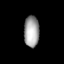
Tissue: lung
Cell type: Endothelial cells
Senescence score: 0.5655
Nuclear area (px): 465
Mean DAPI intensity: 161.142